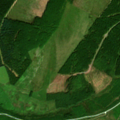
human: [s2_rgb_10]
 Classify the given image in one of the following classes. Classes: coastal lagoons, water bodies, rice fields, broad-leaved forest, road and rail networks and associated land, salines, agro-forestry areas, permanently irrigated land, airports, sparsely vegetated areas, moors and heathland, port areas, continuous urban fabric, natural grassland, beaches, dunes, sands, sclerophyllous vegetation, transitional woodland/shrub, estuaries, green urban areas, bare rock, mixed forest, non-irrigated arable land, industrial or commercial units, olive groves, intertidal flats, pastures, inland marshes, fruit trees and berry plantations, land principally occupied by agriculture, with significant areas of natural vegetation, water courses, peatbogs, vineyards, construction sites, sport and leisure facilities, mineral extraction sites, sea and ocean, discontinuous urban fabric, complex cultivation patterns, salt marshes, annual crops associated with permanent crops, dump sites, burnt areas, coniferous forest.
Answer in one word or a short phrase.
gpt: pastures, coniferous forest, transitional woodland/shrub, peatbogs